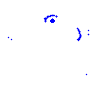
Particle: kaon